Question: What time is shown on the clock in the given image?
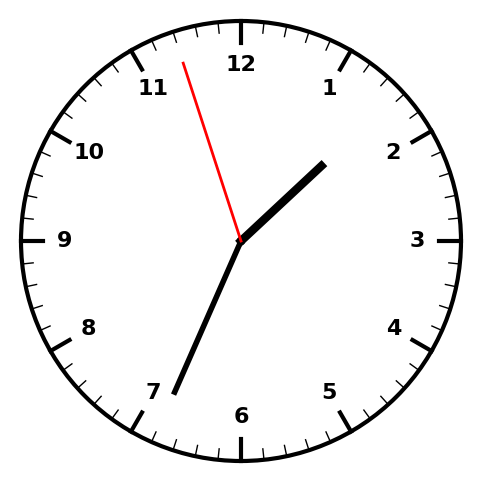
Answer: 01:33:57